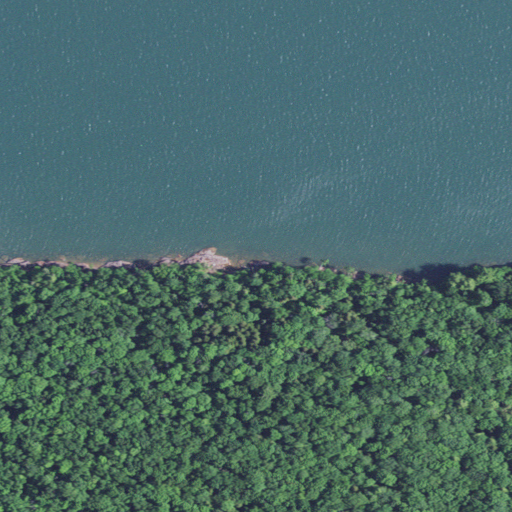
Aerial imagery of cape in Wisconsin named Point Detour containing open water, mixed forest, evergreen forest, and herbaceous wetlands